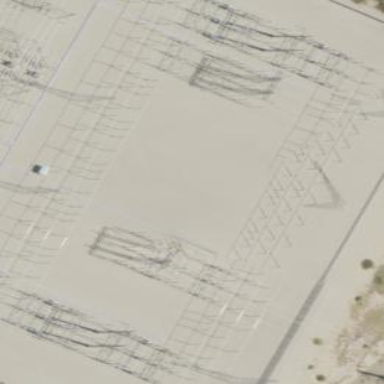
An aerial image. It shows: Busbar power line with 3 cables.